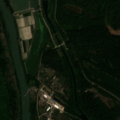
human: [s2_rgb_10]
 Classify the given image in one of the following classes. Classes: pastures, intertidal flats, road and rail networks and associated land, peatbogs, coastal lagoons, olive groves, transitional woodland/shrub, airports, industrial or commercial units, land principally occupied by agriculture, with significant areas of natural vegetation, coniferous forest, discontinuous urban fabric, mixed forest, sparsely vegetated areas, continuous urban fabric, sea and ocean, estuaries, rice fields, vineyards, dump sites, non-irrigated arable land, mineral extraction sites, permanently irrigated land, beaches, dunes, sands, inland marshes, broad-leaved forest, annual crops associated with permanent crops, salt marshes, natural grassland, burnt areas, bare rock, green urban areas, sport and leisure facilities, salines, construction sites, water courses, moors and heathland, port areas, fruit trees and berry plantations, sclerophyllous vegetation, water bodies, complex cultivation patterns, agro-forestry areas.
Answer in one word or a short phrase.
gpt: complex cultivation patterns, broad-leaved forest, water courses